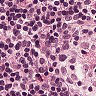
Metastatic tissue present: no